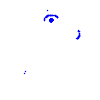
Particle: pion